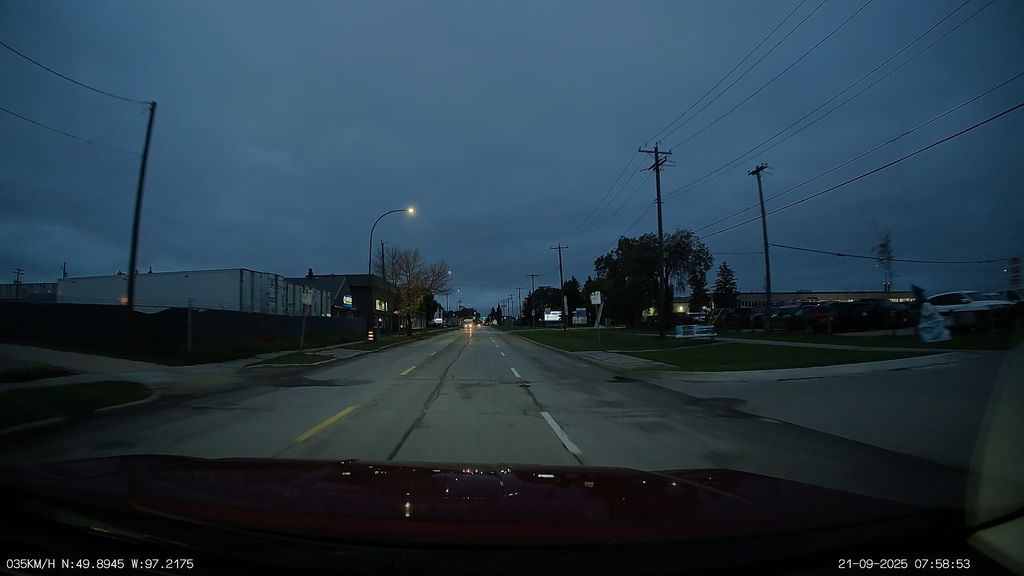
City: winnipeg